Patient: sex M, age 72
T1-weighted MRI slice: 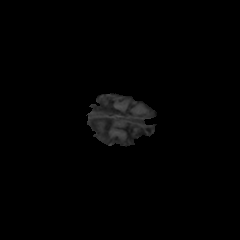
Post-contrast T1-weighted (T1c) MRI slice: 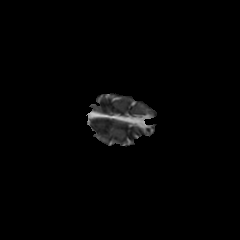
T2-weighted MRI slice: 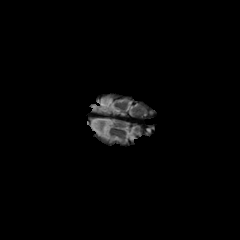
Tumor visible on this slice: no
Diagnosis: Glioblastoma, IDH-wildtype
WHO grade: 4